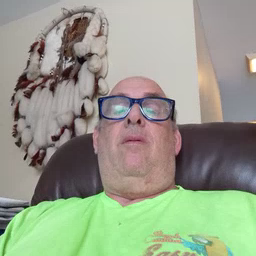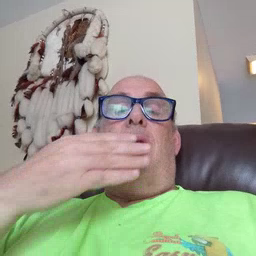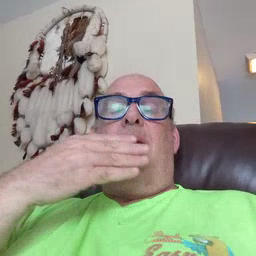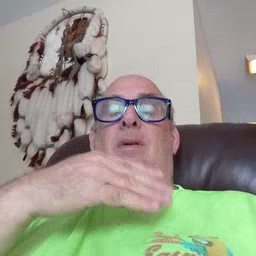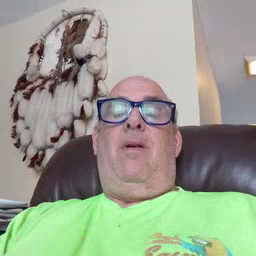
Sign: napkin